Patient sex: M
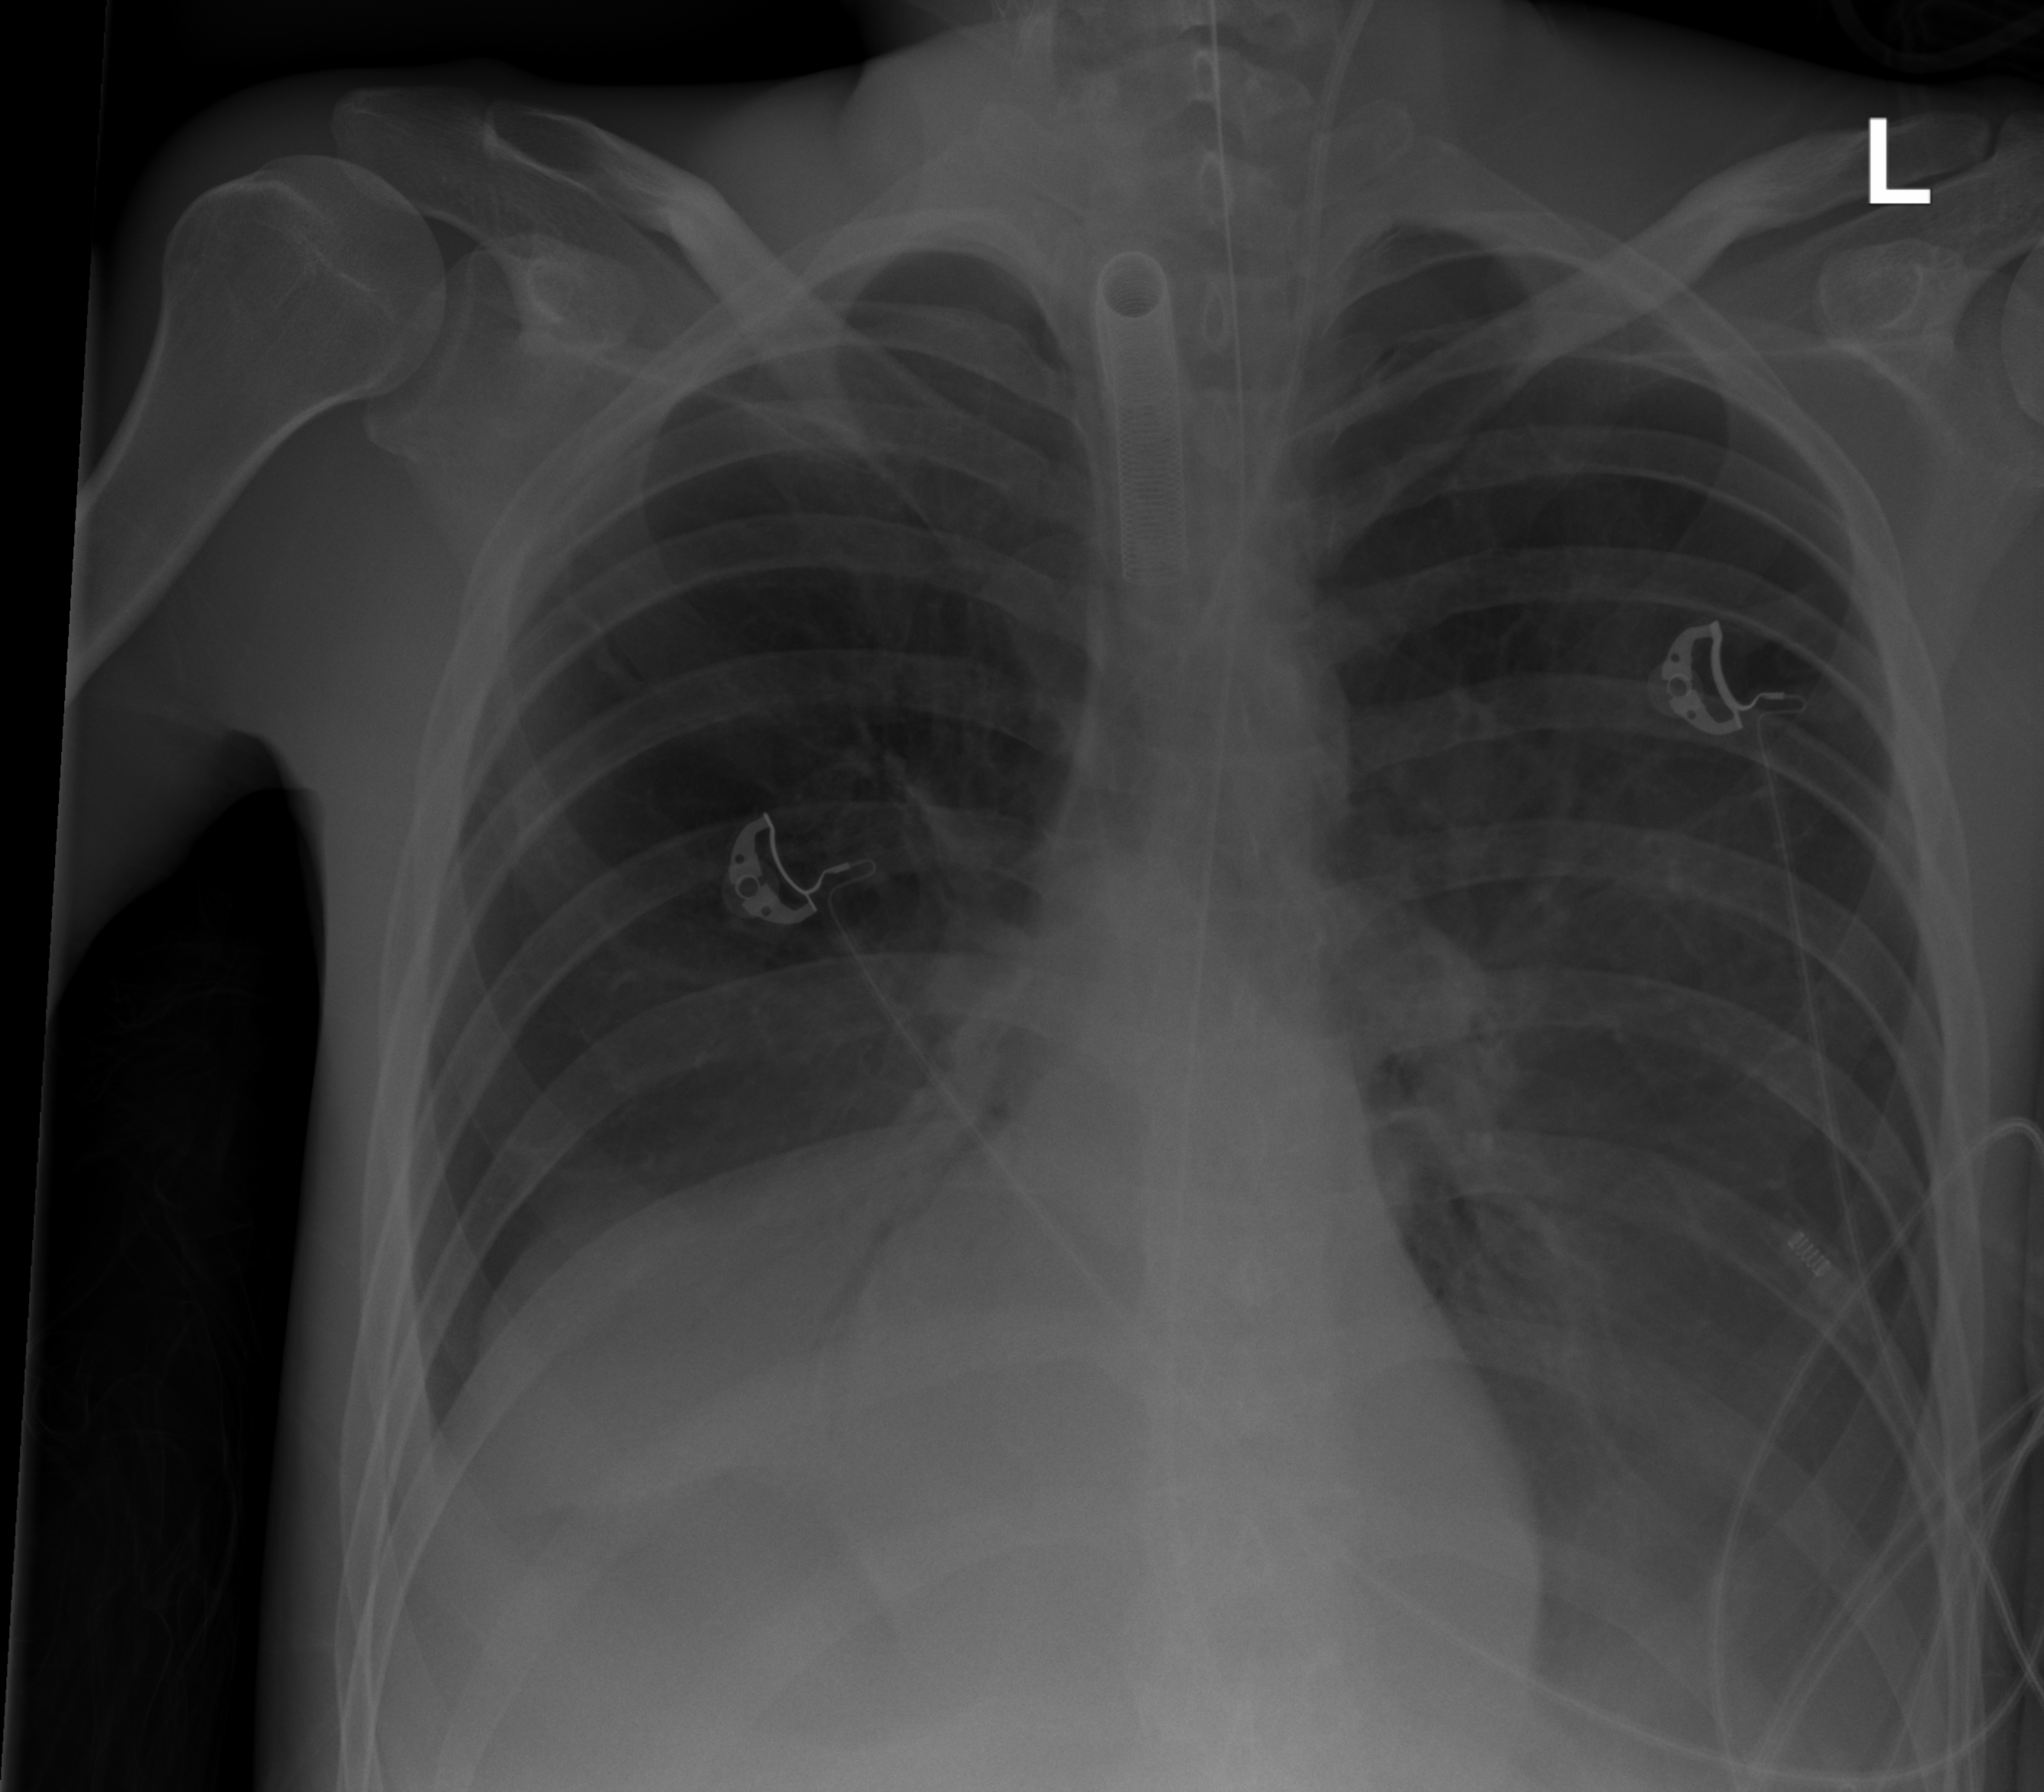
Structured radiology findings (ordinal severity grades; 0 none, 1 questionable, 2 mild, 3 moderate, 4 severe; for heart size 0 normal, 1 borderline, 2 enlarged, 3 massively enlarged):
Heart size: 0
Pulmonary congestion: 0
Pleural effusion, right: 2
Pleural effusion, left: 2
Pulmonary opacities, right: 2
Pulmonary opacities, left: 2
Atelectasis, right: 3
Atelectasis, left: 2